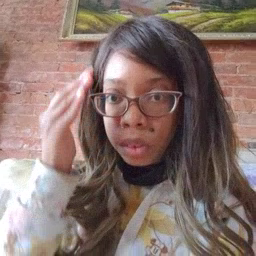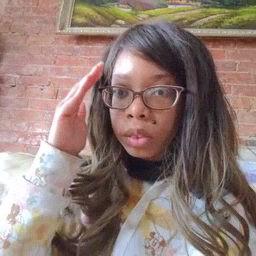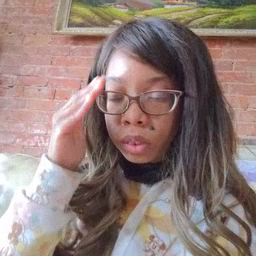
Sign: sleepy